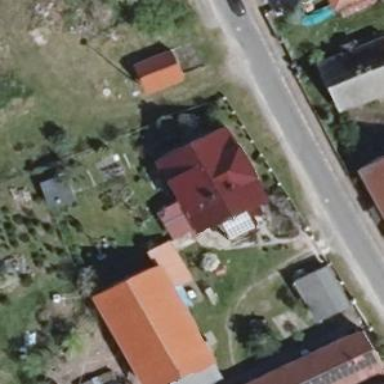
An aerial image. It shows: Building with gabled roof. The roof is maroon in color and oriented along the structure.